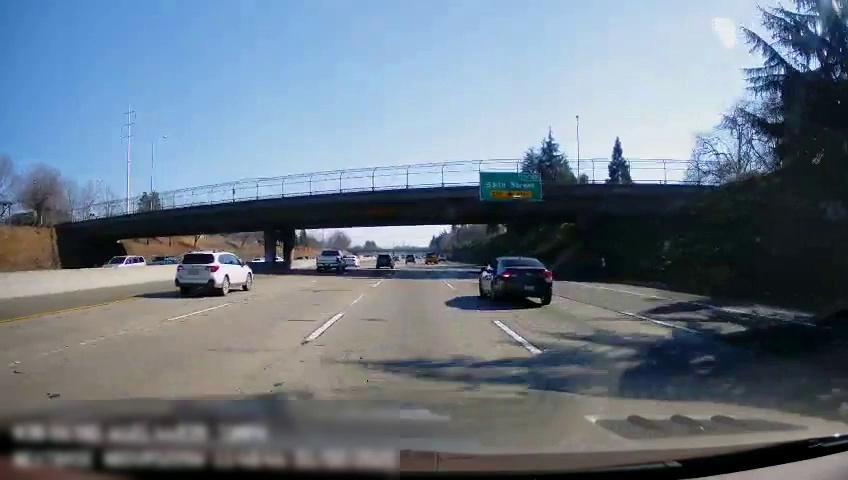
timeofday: Day
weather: Sunny
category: Drivable Space
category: Vehicles | SUV
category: Vehicles | Van
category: Vehicles | Van
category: Vehicles | Car
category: Vehicles | SUV
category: Vehicles | SUV
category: Vehicles | Car
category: Vehicles | SUV
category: Vehicles | Other LV
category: Vehicles | Car
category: Lanes | Alternate Lane
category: Lanes | Alternate Lane
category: Lanes | Alternate Lane
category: Lanes | Alternate Lane
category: Lanes | Current Lane
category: Lanes | Alternate Lane
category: Traffic | Signs